Interaction volume radius: 5 \u00c5
Interaction volume height: 20 \u00c5
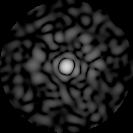
Disorder parameter: 0.8916